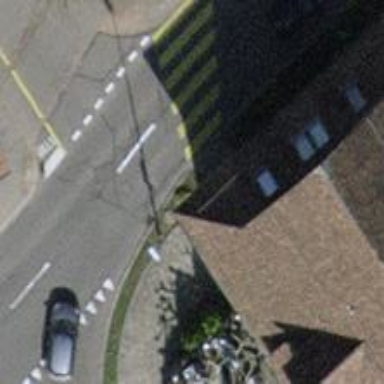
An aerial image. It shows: Sidewalk that serves as building passage tunnel.